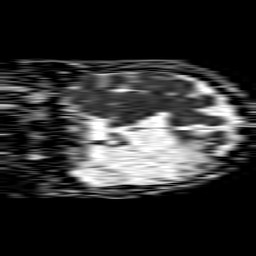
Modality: ADC
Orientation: coronal
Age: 56
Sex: male
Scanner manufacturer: philips
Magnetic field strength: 1.5 T
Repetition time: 4.6 s
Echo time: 0.08941 s